Aerial crown-view tile of a tropical tree (Barro Colorado Island, Panama), acquired 20241216:
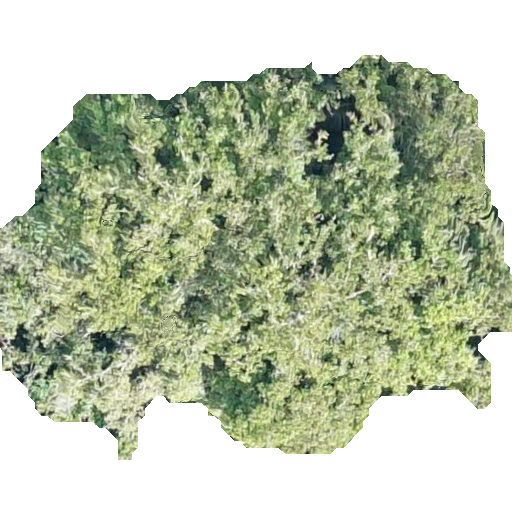
Species: Prioria copaifera
GBIF accepted scientific name: Prioria copaifera
Crown area: 231.877 m²